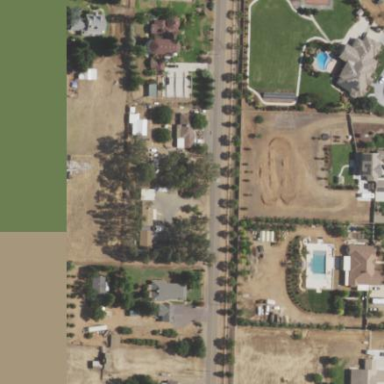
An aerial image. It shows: Residential area consisting of single-family residential properties.